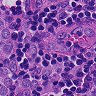
Metastatic tissue present: yes